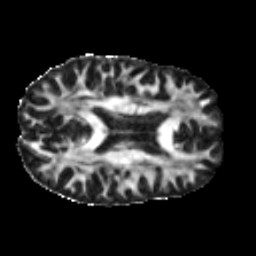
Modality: FA
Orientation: axial
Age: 46
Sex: male
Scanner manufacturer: siemens
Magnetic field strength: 3 T
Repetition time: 5 s
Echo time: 0.092 s